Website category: sports
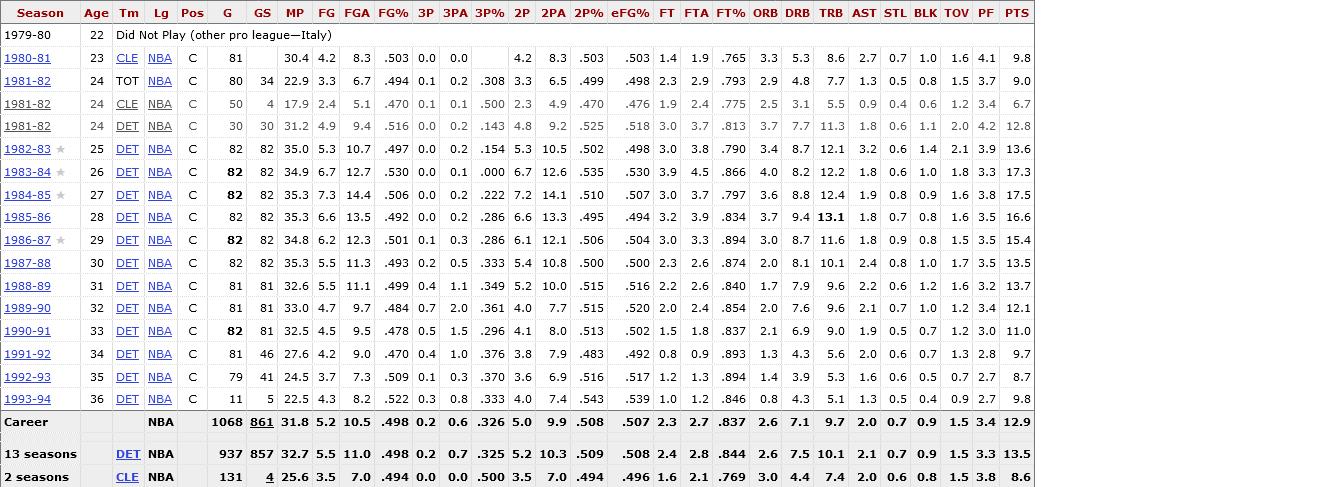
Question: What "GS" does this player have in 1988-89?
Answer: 81

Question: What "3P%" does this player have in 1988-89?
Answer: .349

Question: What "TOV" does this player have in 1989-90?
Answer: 1.2

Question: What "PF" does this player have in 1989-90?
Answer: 3.4

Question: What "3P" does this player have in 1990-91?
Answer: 0.5

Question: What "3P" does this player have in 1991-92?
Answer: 0.4

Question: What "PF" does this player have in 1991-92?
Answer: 2.8

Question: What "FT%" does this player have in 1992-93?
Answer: .894

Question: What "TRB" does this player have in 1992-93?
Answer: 5.3

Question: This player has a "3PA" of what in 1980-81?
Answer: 0.0

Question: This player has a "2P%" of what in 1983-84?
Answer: .535

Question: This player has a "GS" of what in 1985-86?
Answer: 82

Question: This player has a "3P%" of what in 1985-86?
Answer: .286

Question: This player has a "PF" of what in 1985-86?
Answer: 3.5

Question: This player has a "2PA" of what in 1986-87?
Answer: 12.1

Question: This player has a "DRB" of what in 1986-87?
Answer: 8.7

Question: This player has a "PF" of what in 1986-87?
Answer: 3.5

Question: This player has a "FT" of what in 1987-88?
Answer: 2.3

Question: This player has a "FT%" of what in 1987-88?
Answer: .874

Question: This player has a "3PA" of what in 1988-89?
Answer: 1.1

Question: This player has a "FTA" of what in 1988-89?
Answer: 2.6

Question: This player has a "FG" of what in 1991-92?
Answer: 4.2

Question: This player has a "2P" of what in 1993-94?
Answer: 4.0

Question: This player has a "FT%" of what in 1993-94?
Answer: .846

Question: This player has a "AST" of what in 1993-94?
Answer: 1.3

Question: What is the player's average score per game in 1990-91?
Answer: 11.0

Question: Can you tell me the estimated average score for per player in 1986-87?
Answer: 15.4

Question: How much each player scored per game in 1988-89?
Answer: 13.7

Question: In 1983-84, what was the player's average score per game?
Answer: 17.3

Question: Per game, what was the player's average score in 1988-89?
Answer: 13.7

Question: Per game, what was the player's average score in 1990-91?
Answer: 11.0